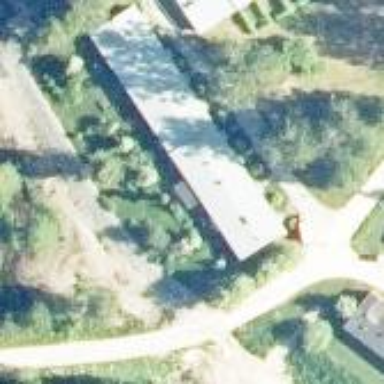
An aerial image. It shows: Terrace building.